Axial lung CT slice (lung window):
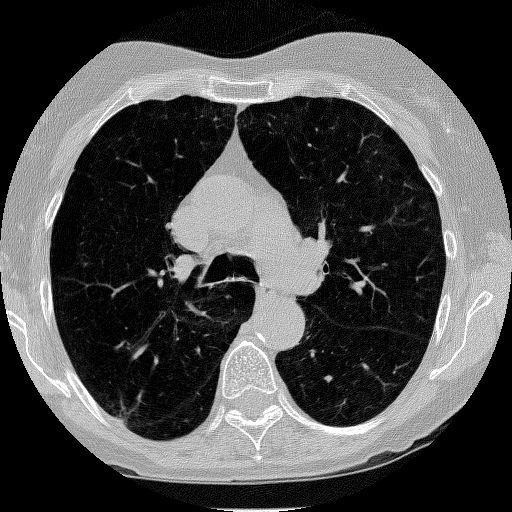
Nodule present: no